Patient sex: F
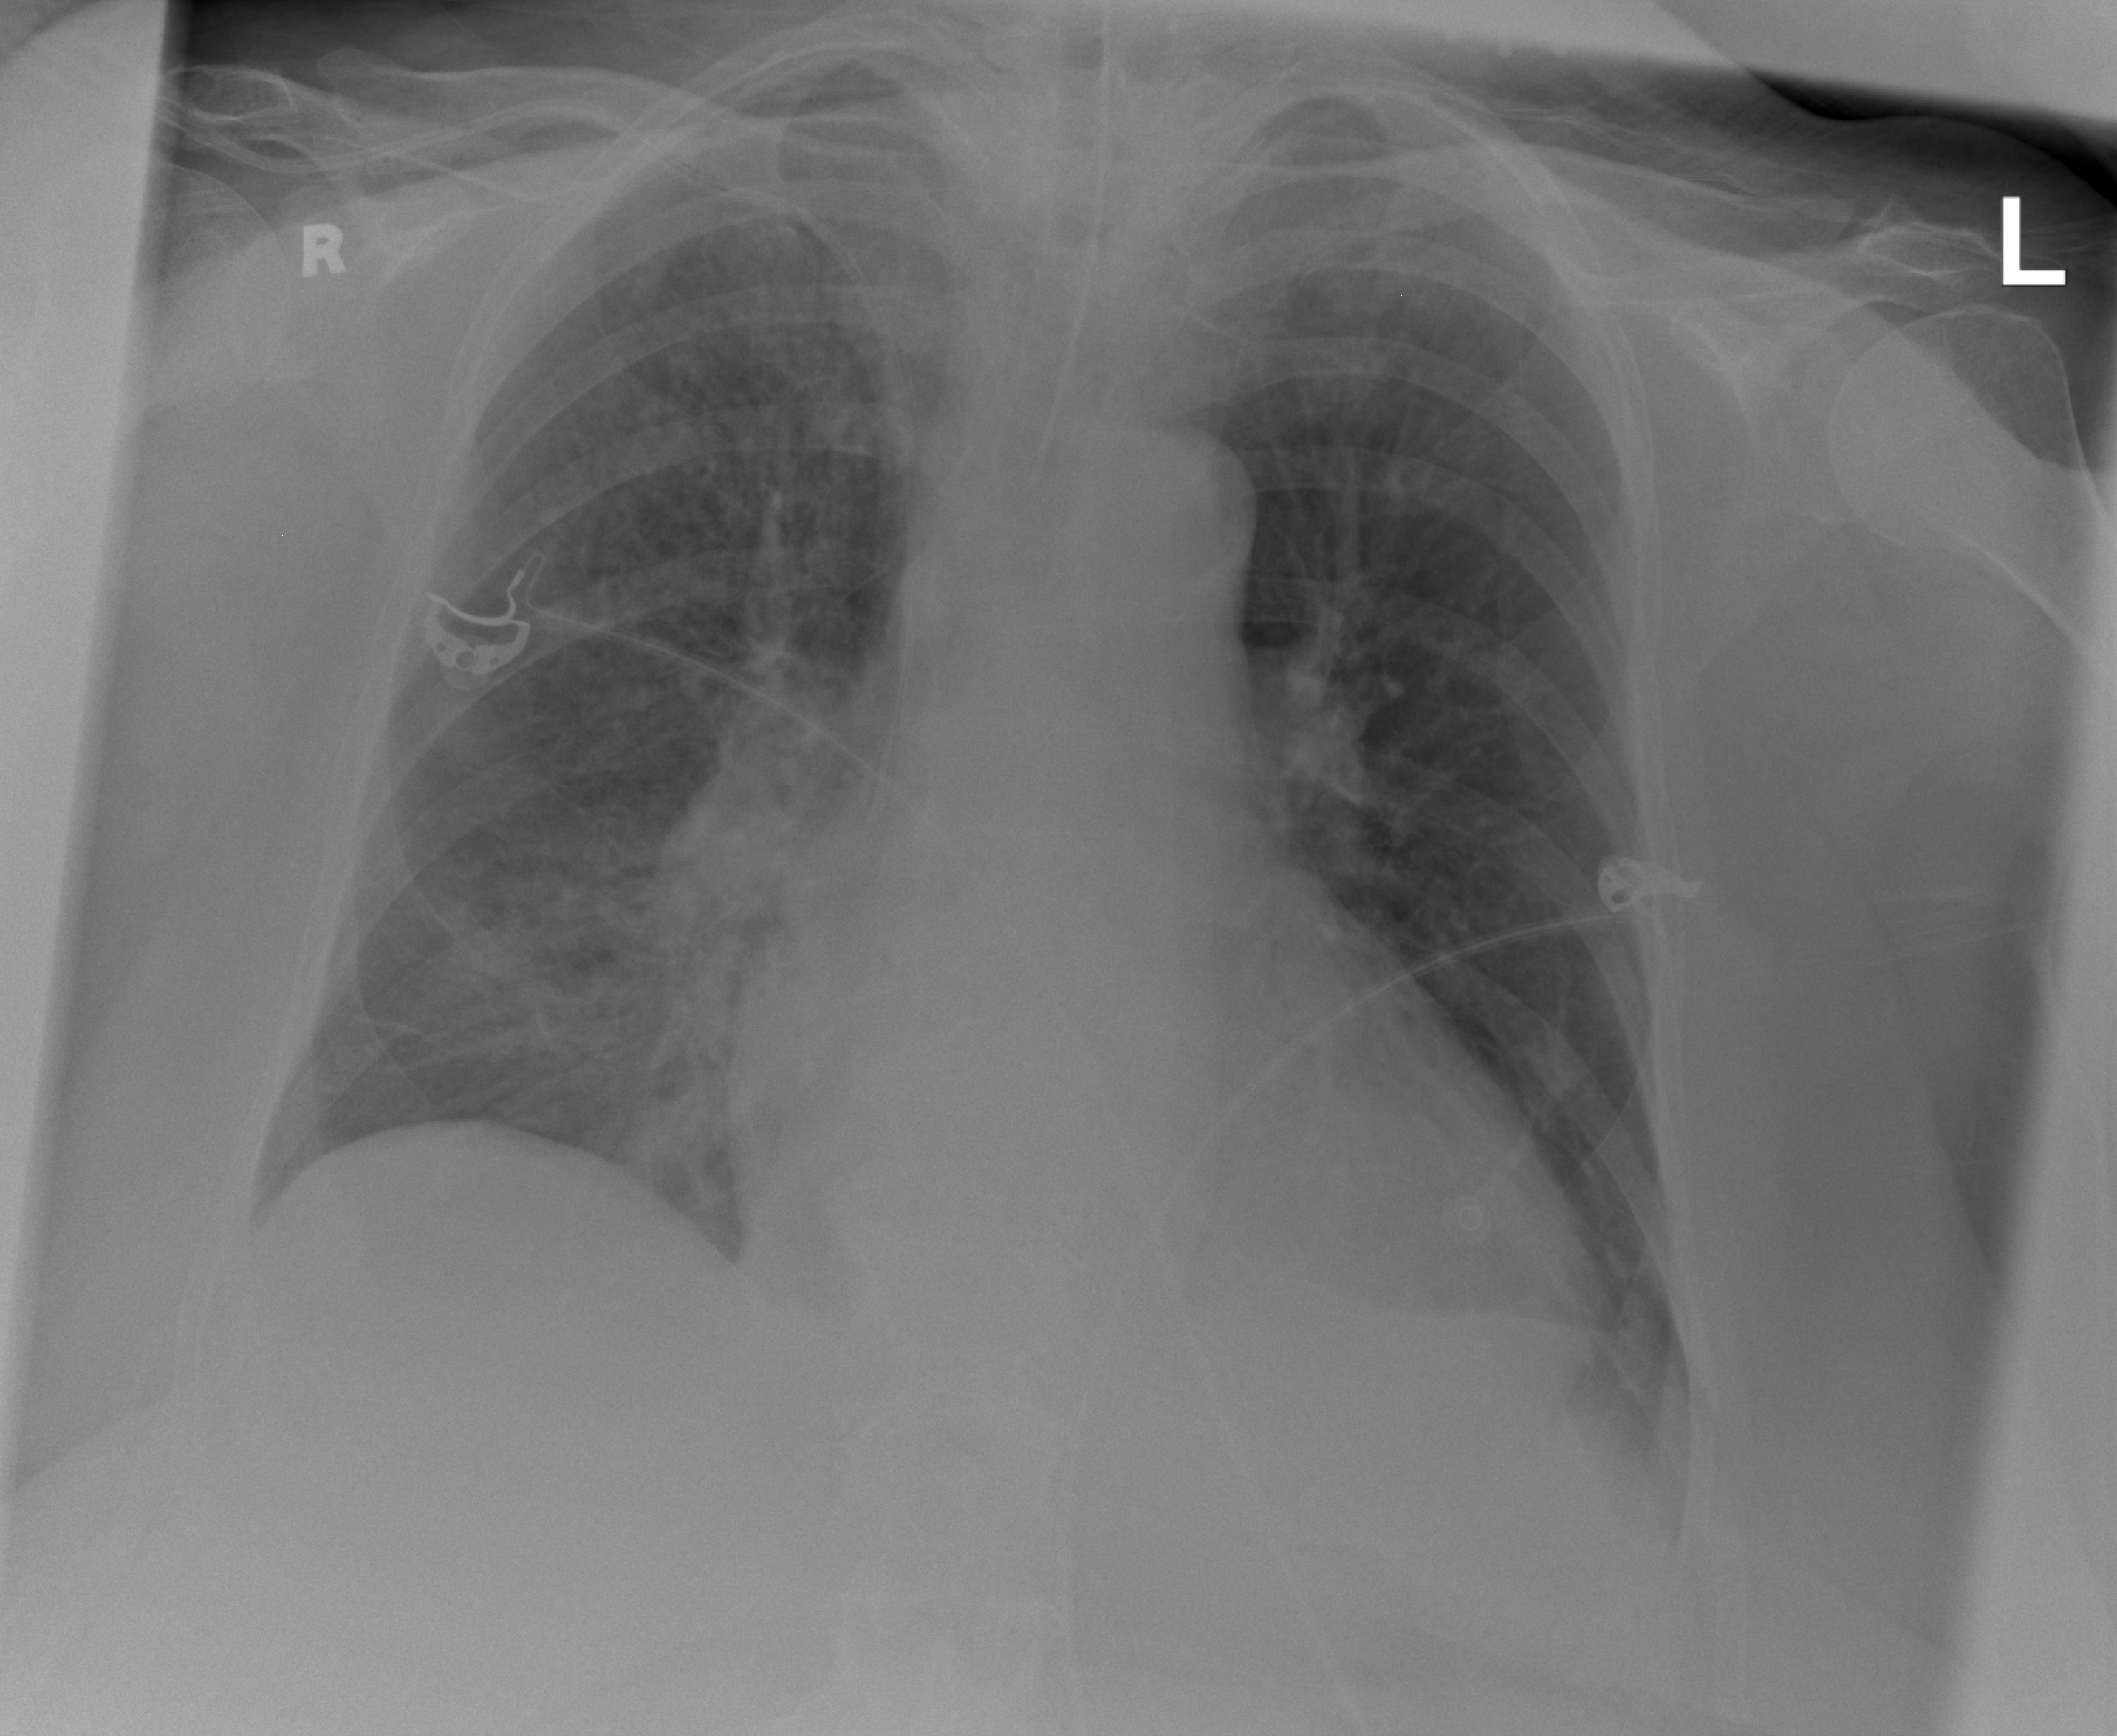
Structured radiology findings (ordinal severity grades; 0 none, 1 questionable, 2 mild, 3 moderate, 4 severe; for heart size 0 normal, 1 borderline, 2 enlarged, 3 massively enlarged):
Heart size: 1
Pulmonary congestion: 0
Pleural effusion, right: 1
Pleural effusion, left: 2
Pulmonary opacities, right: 2
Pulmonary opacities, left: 0
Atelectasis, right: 1
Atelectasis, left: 2